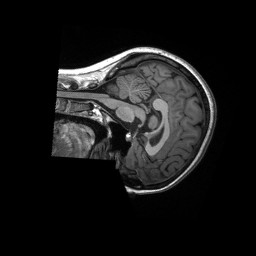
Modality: T1w
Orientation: sagittal
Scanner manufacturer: siemens
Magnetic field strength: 3 T
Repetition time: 2.3 s
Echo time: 0.00232 s